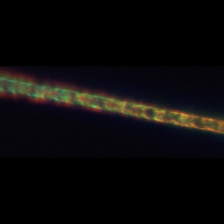
Taxon: Leptocylindrus
Group: Diatoms